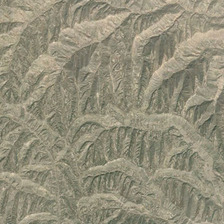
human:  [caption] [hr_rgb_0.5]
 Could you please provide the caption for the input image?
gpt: it is a large piece of yellow mountain .

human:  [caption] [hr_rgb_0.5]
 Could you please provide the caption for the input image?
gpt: it is a large piece of yellow mountain .

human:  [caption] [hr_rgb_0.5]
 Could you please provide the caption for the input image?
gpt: it is a large piece of yellow mountain .

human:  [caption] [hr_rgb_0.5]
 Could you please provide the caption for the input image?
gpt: it is a large piece of yellow mountain .

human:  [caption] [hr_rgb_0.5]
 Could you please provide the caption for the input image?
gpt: it is a large piece of yellow mountain .